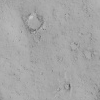
Atmospheric dust classification: not_dusty